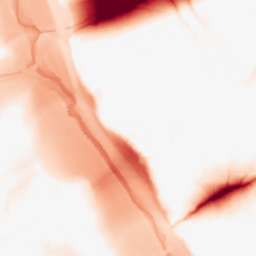
Category: morphological
Decomposition family: tophat
Decomposition parameters: size: 50
mode: black
Upsampling method: quintic
Upsampling parameters: scale: 8
Upsampling scale: 8